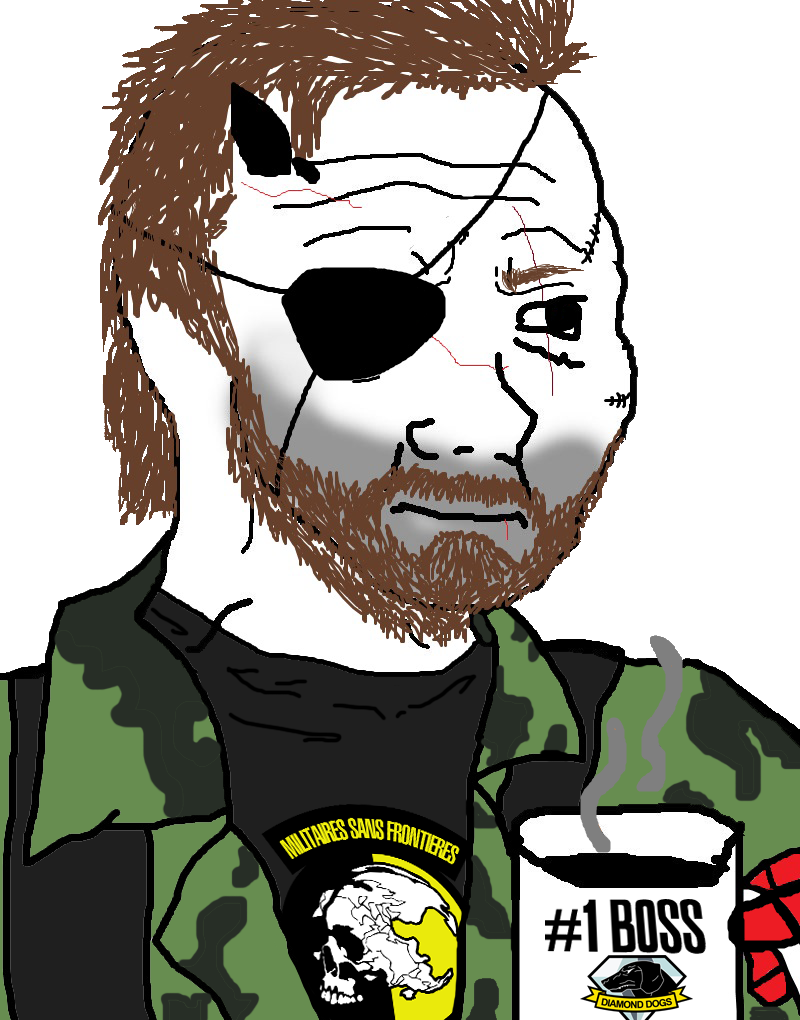
Label: 5_Doomer